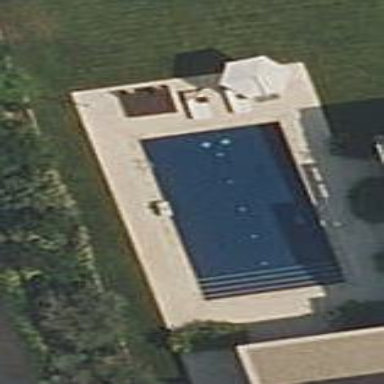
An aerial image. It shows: Swimming pool located in leisure land.